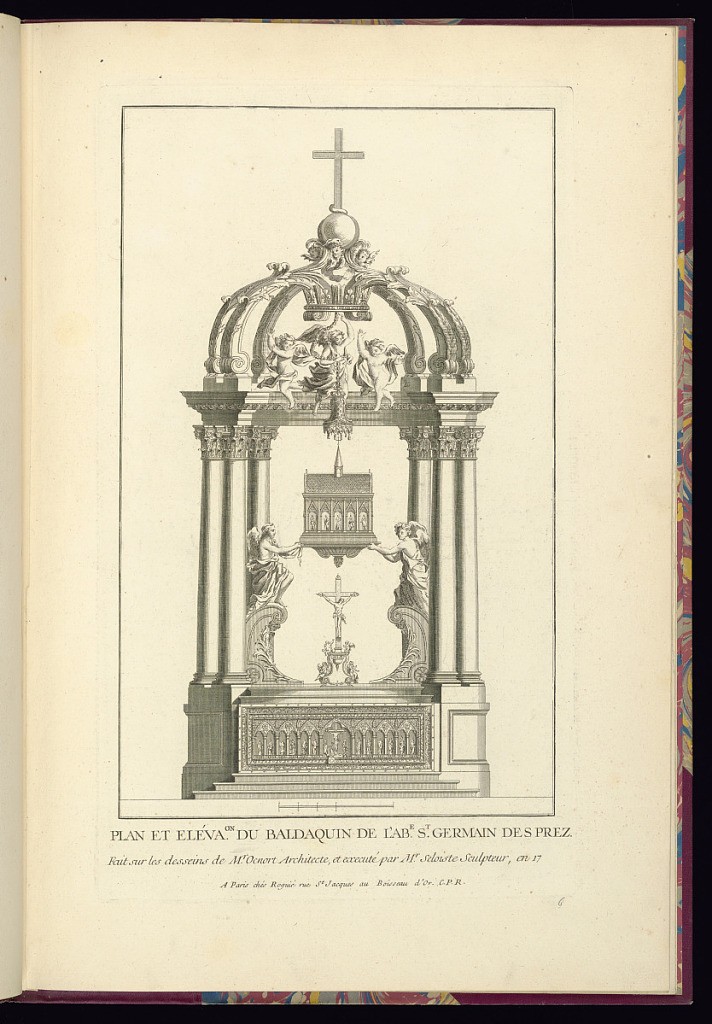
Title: PLAN ET ELÉVA.ON DU BALDAQUIN DE L'AB.E ST. GERMAIN DES PREZ
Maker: Pierre Roguié, French, ca. 1713– after 1753
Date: mid- 18th century
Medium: Engraving on laid paper
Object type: Print
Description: Elevation of the baldachin in the abbey of St. Germain de Près, which is decorated with a frieze of the crucifix and saints set in ogival arches, a statue of a crucifix, kneeling angels, Corinthian capitals, rinceaux, and a cross on a sphere (globe).